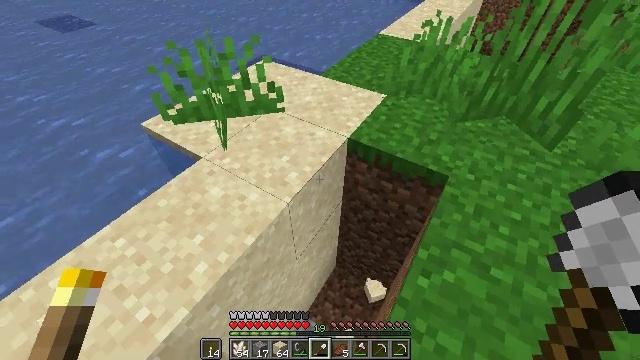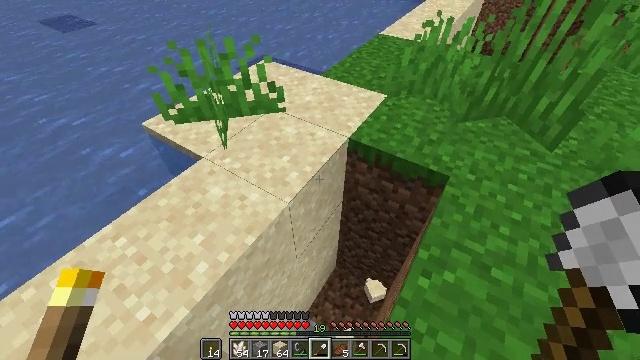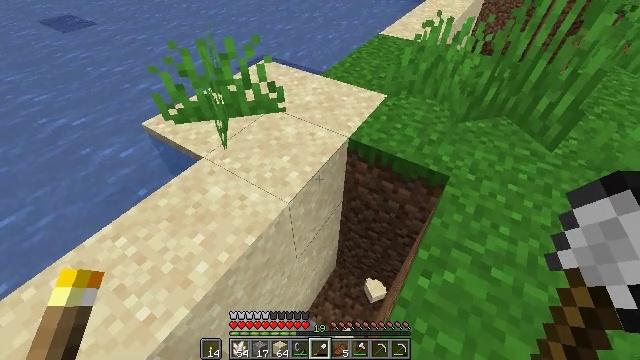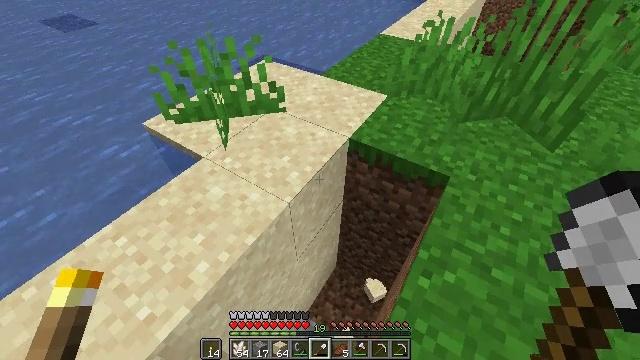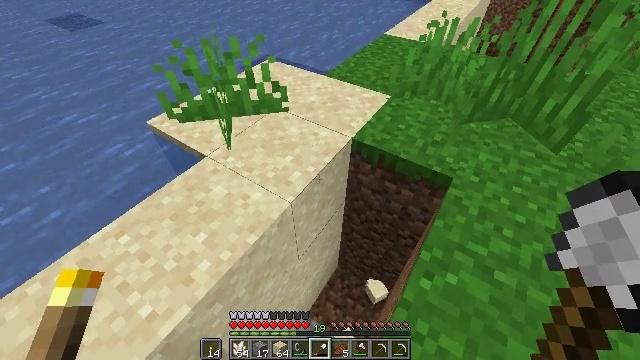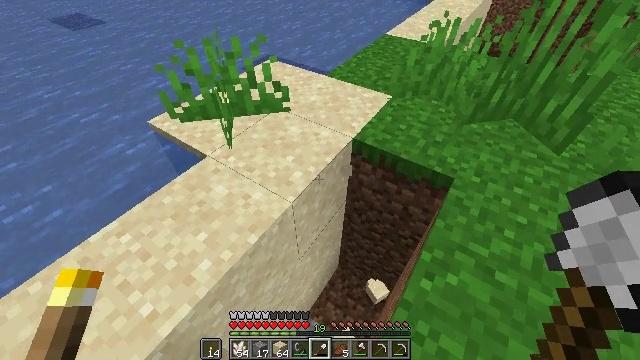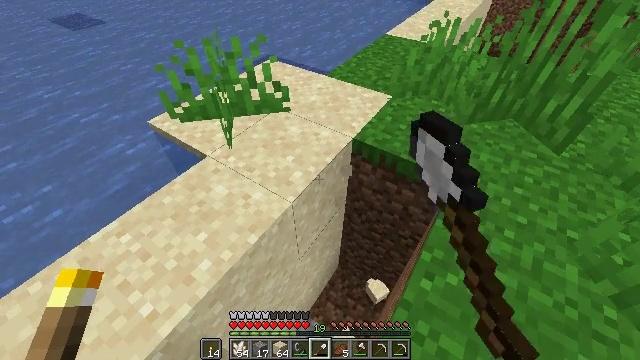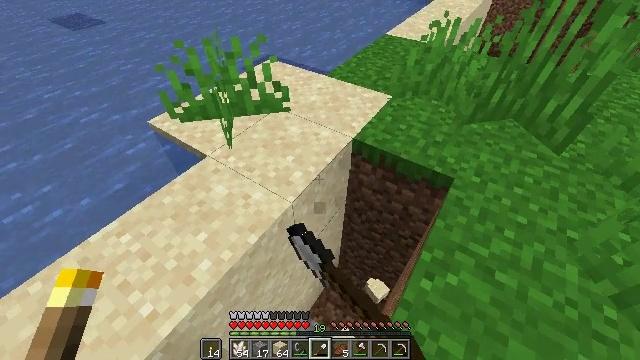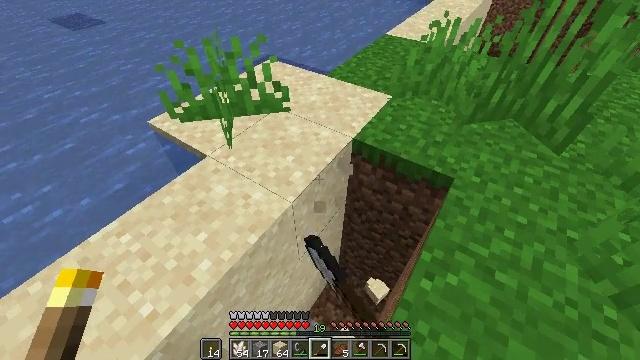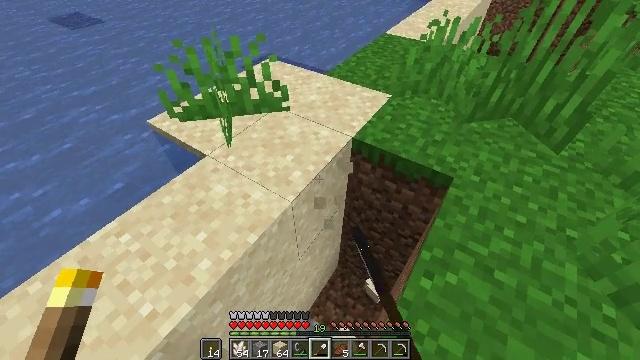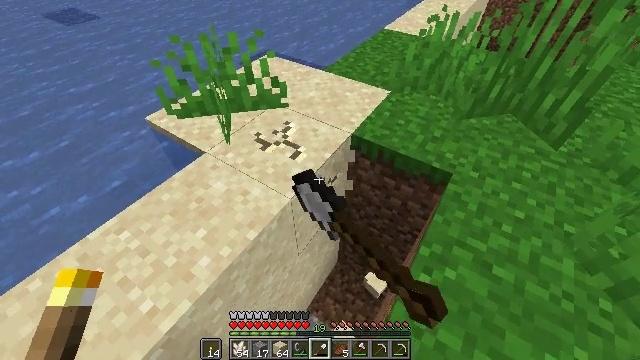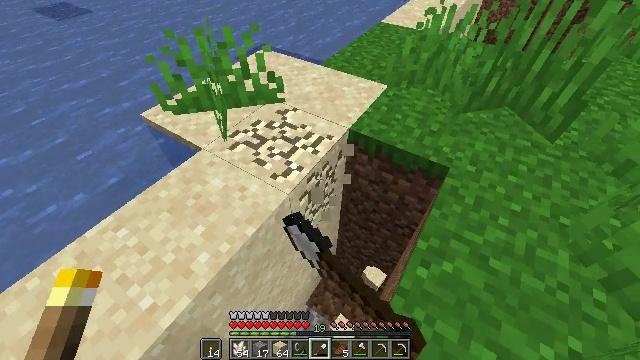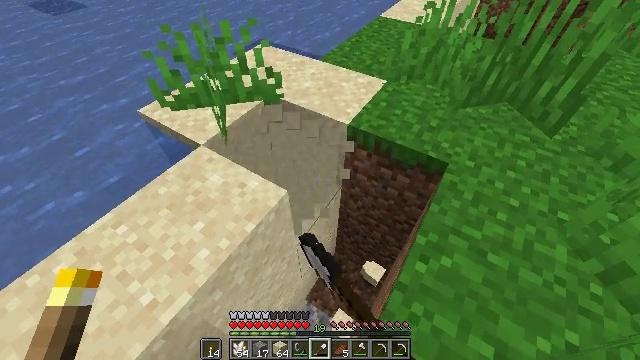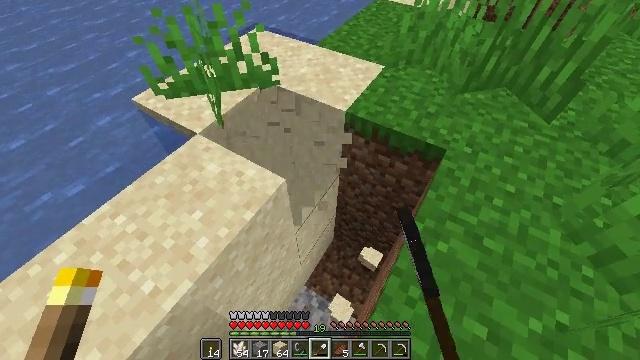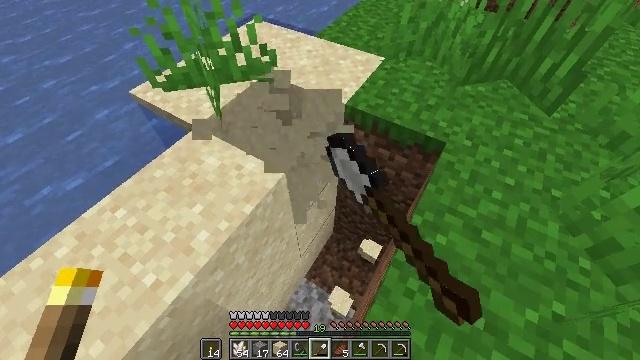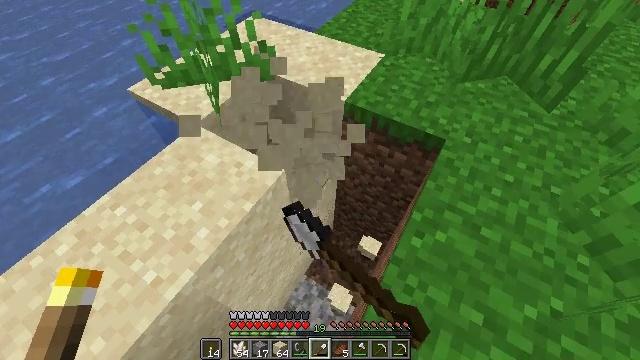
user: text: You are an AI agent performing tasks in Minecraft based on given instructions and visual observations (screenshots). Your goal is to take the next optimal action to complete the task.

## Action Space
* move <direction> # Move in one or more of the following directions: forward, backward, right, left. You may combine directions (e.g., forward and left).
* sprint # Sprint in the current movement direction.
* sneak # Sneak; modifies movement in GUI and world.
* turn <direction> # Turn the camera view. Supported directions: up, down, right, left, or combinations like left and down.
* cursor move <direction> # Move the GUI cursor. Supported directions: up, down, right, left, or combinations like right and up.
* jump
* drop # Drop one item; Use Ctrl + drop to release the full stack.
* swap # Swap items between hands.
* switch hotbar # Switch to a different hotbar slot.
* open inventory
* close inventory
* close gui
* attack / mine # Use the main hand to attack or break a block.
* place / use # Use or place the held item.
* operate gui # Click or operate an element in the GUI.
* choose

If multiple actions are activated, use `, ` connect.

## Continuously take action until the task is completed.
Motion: motion action
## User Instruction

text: Dig up some sand.
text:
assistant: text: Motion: no_op
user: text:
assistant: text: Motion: no_op
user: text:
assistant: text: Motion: no_op
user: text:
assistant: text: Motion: no_op
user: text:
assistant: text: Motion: attack / mine
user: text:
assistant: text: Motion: attack / mine
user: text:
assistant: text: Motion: attack / mine
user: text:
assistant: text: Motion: attack / mine
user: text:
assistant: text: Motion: attack / mine
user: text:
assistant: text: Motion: attack / mine
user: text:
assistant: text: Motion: turn down, attack / mine
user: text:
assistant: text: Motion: attack / mine
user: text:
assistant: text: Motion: turn down, attack / mine
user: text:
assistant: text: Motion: turn down, attack / mine
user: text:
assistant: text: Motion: attack / mine
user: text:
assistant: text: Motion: attack / mine
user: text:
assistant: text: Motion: attack / mine
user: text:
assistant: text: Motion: attack / mine
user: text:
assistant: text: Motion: attack / mine
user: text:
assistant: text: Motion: attack / mine
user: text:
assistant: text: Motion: attack / mine
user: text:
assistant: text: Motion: attack / mine
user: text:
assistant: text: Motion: attack / mine
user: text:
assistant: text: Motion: turn down, attack / mine
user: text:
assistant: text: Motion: turn down, attack / mine
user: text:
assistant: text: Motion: attack / mine
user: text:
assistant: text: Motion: attack / mine
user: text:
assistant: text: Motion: attack / mine
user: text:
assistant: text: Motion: turn down, attack / mine
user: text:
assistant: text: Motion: attack / mine